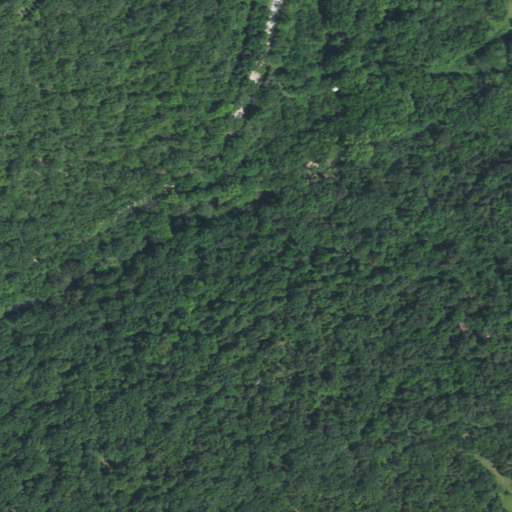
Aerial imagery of gap in Oklahoma named Whiskey Gap containing deciduous forest, open development, and shrub